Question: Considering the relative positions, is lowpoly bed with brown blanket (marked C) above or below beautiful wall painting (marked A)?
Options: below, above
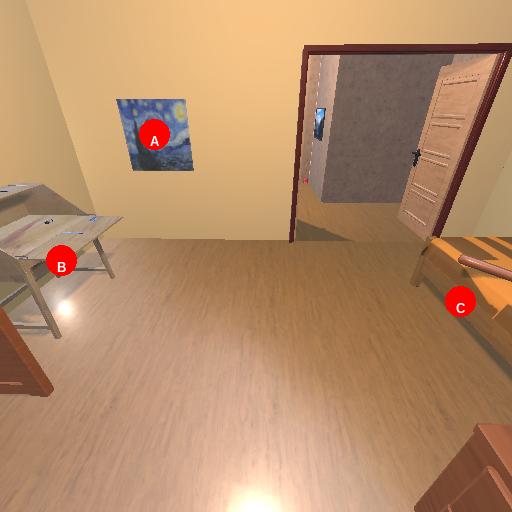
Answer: below